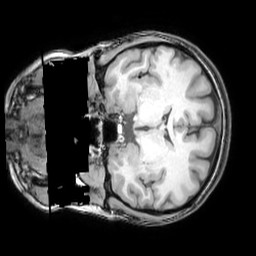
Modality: T1w
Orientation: coronal
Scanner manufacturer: philips
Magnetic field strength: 3 T
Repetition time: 0.008149 s
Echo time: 0.003729 s